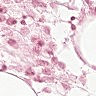
Metastatic tissue present: no